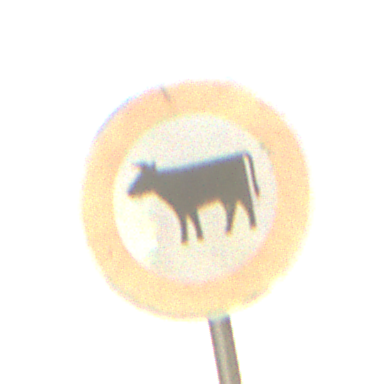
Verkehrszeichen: VerbotViehtrieb
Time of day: SunriseSunset
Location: Outdoor (RoadRail)
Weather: Clear
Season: NotSpecified
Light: Natural